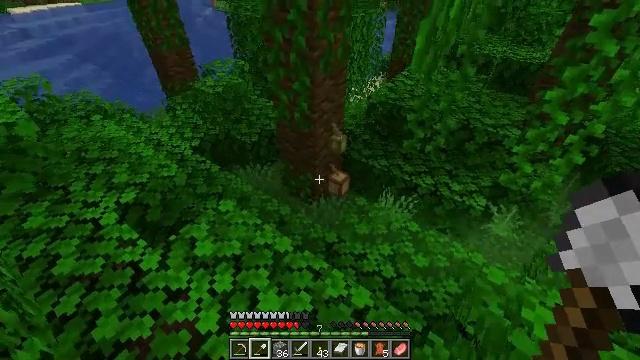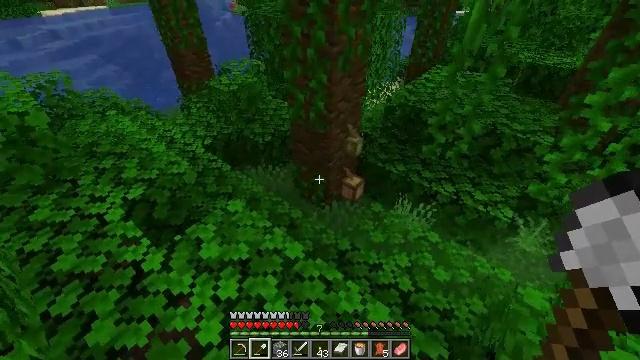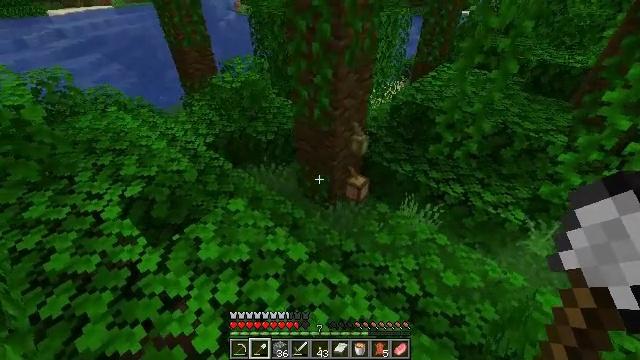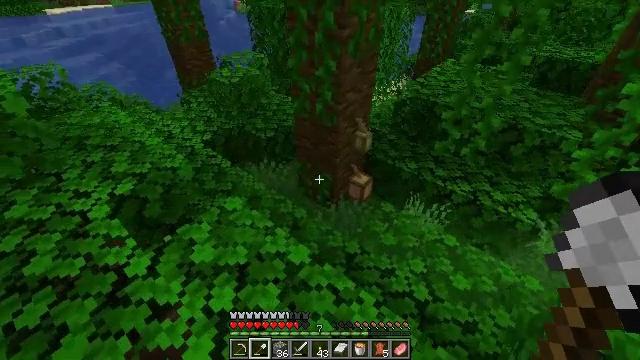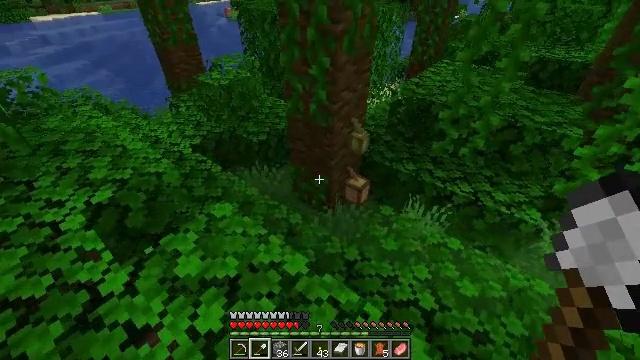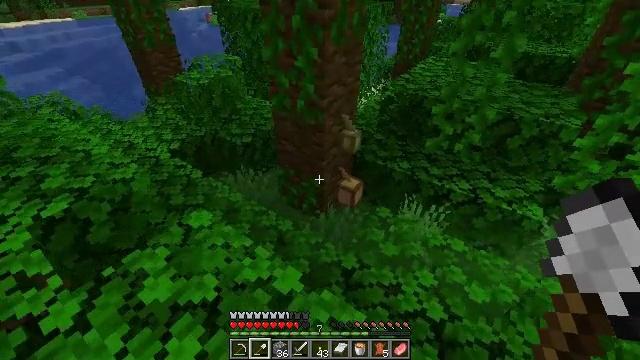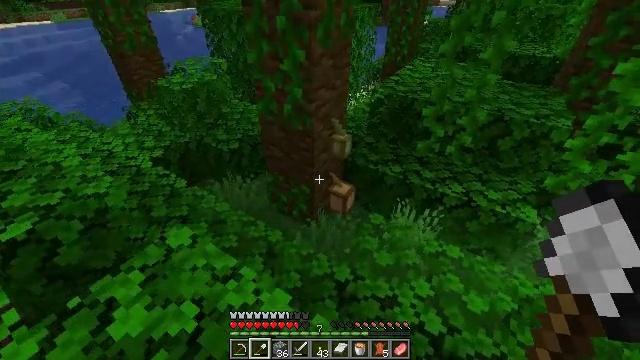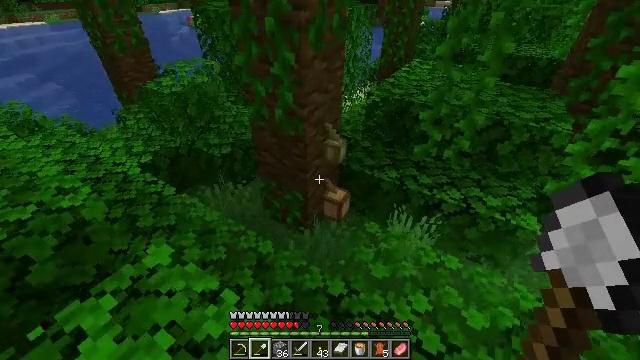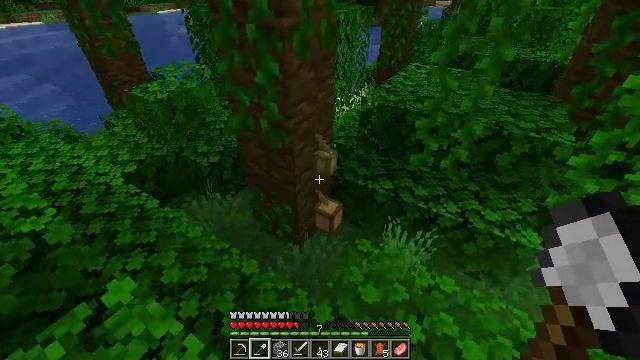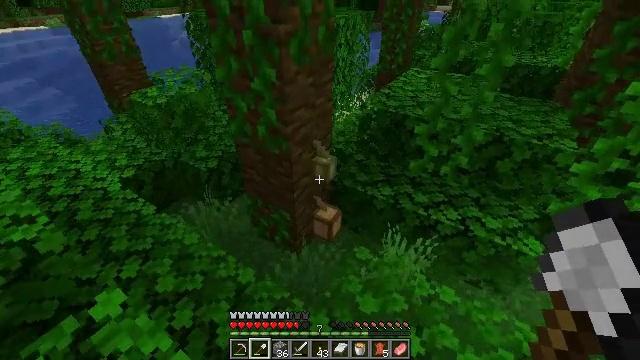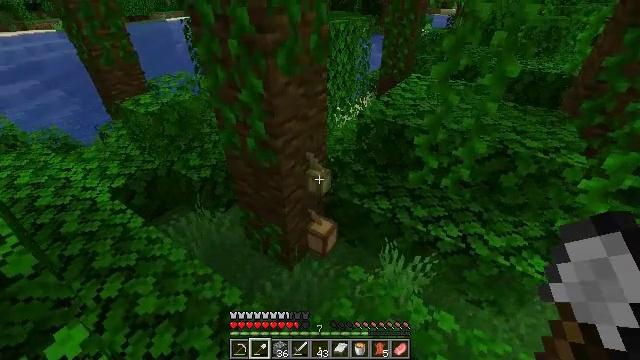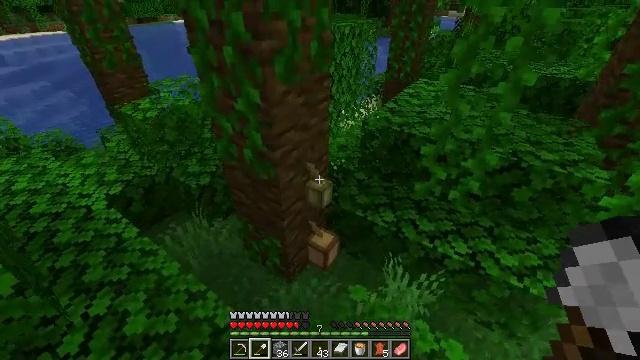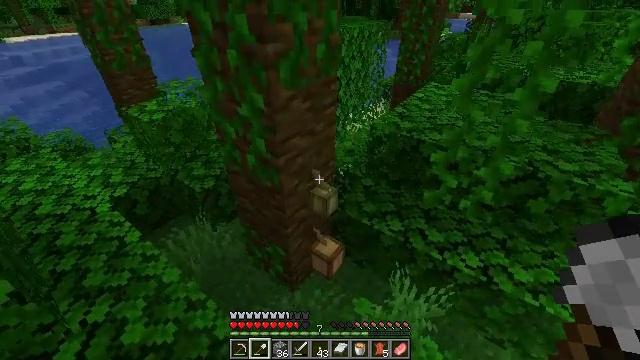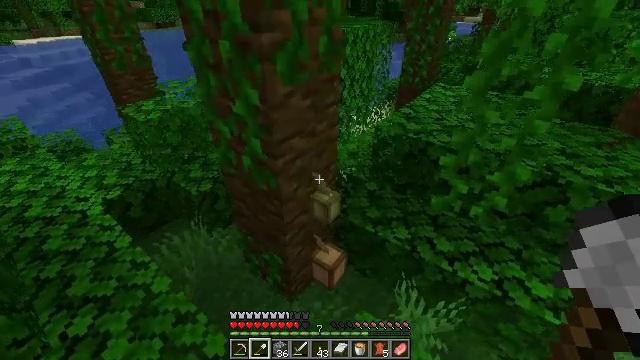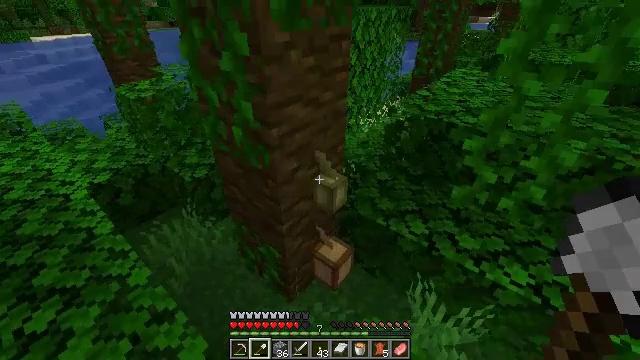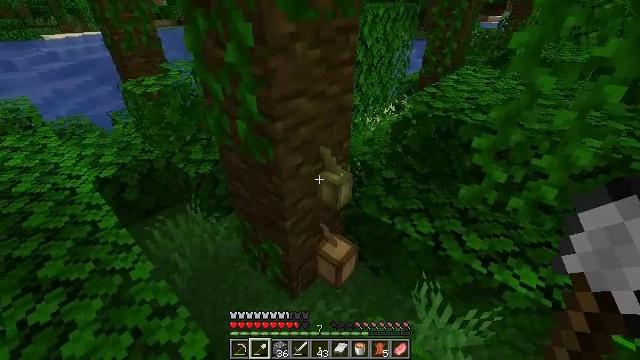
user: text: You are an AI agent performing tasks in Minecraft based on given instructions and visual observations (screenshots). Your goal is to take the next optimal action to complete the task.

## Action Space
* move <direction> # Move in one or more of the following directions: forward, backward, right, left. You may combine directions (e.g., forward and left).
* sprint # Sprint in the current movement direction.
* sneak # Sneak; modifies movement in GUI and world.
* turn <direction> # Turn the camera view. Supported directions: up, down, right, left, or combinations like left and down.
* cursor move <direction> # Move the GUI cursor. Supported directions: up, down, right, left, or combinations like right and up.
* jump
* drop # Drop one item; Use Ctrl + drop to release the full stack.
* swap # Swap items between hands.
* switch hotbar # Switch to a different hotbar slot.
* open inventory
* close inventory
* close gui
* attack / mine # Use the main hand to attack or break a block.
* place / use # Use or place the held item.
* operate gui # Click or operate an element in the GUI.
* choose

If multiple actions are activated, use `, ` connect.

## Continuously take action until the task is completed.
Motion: motion action
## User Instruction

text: Harvest the cocoa pods from the jungle tree.
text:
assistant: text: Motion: move forward, turn left and up
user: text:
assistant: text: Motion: move forward
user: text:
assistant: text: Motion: move forward
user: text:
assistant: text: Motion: move forward, turn right and up
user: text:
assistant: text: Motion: move forward, turn right and up
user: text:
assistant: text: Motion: move forward and move right, turn right
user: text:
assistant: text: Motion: move forward and move right
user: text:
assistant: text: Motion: move forward and move right
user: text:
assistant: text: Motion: move forward and move right
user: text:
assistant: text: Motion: move forward
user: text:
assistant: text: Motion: move forward, turn left
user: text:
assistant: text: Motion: move forward, turn left
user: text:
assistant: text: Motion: move forward
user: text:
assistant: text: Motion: turn left
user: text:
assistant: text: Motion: turn left
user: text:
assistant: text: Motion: no_op
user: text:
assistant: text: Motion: no_op
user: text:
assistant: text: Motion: no_op
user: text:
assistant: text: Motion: no_op
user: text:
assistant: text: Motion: turn up
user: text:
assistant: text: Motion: turn up
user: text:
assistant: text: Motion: no_op
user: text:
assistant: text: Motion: no_op
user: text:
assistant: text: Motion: attack / mine
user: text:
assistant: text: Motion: attack / mine
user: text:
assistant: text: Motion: attack / mine
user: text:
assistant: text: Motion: attack / mine
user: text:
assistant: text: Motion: attack / mine
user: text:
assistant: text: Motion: attack / mine
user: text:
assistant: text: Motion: attack / mine